Field crop: maize
Growth stage: 2
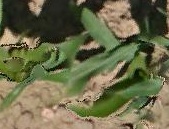
Species: maize